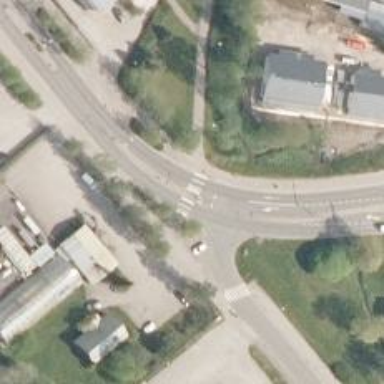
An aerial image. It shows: Uncontrolled zebra crossing with pedestrian island.